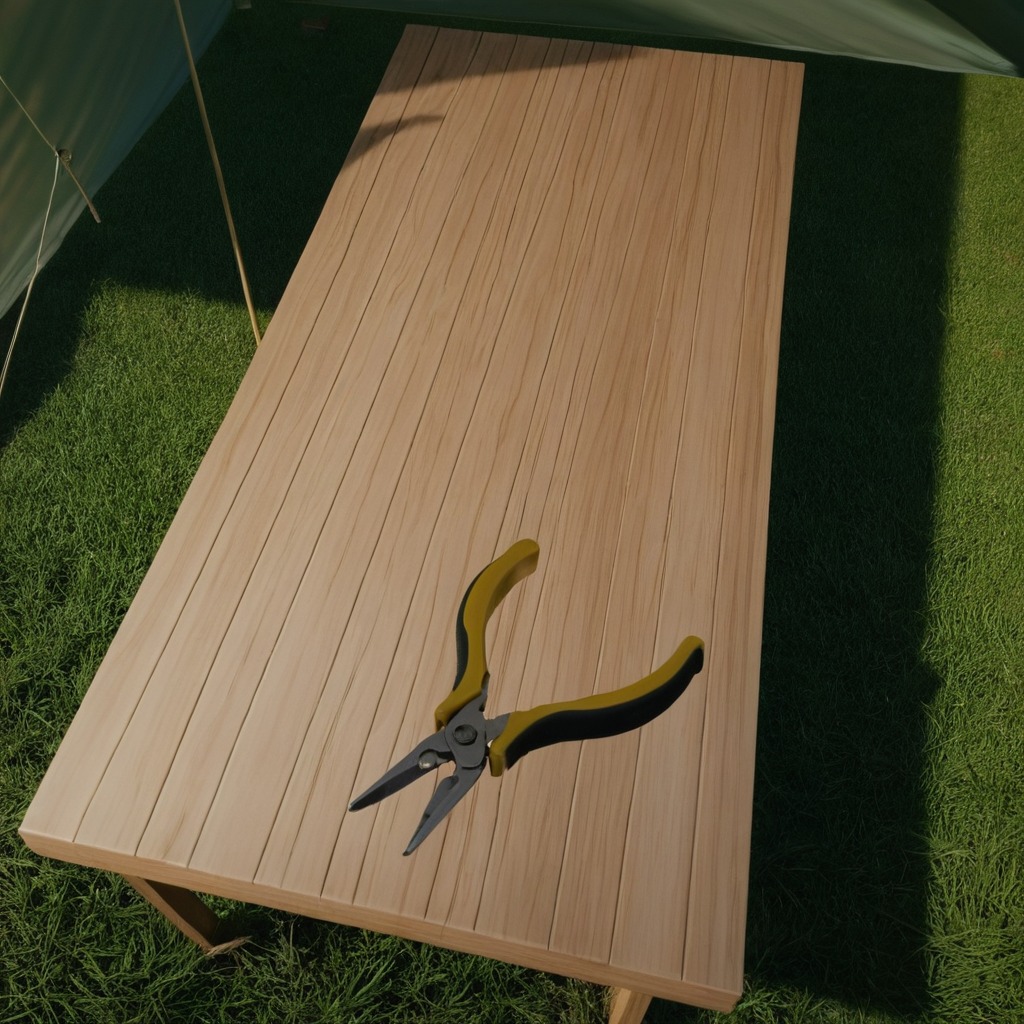
A plier is lying on a wooden table in a jungle field workshop tent.